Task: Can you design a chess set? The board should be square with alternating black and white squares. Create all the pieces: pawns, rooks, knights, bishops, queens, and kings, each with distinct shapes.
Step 1665:
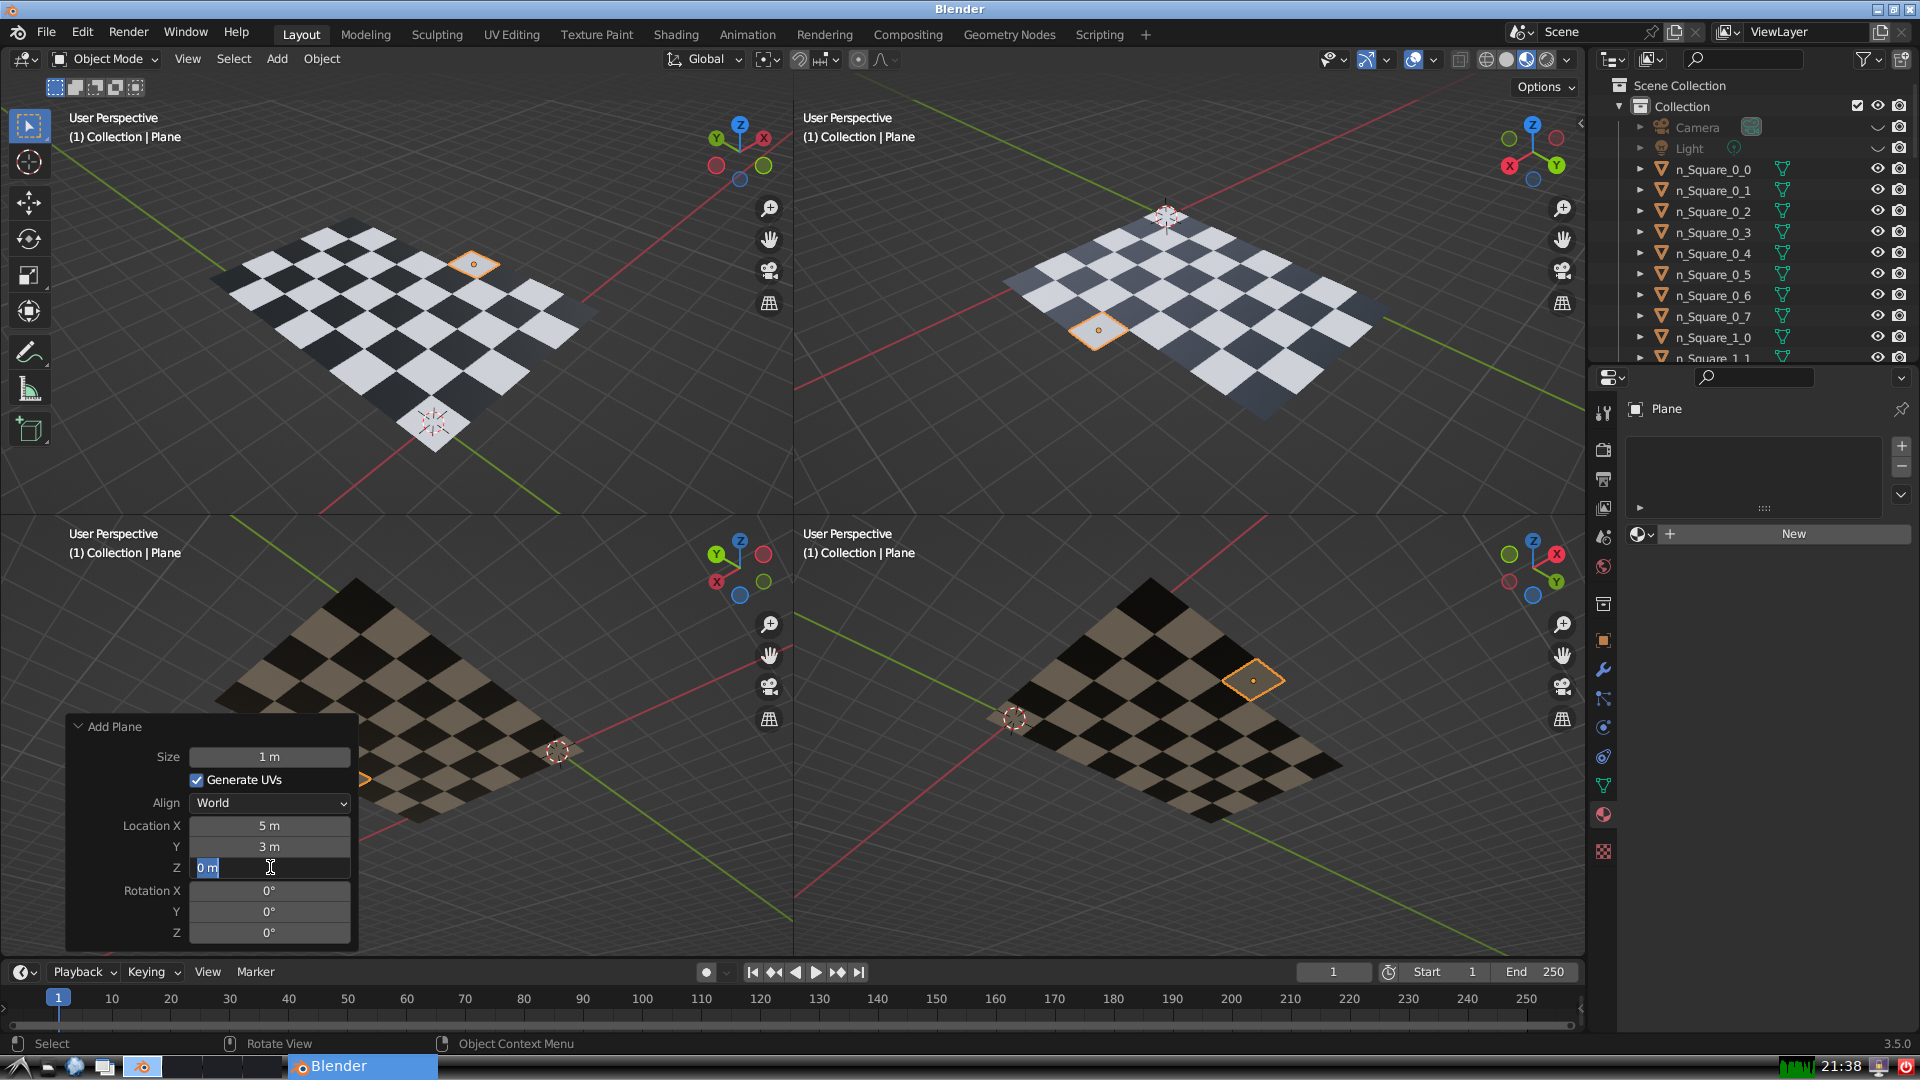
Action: input_text: 0.0